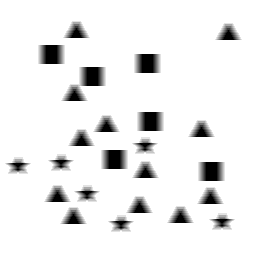
Squares: 6
Triangles: 12
Stars: 6
Total shapes: 24